Question: Guys in my ASP MVC 4 web application, I am trying to bind 'education' details to a model 'Candidate' model. Now what happens is that, on the first iteration of foreach loop, it binds the same data to all the candidates. I have been stuck on this for more than 4 hours now and can't seem to figure it out...
In my controller :
'''
if (dsResult.Tables[18].Rows.Count > 0)
{
foreach (DataRow drRequiredEducation in dsResult.Tables[18].Rows)
{
var jobDescriptionCode = Convert.ToInt32(drRequiredEducation["JobDescriptionCode"].ToString());
var education = new Education();
education.EducationCode = Convert.ToInt32(drRequiredEducation["EducationCode"].ToString());
education.EducationName = drRequiredEducation["EducationName"].ToString();
var candidates = candidatePreOfferViewModel.Candidates.Where(x => x.JobRequisition.JobDescriptionCode == jobDescriptionCode);
foreach (var candidate in candidates)
{
candidate.JobRequisition.JobDescription.JobDescriptionCode = jobDescriptionCode;
candidate.JobRequisition.JobDescriptionCode = jobDescriptionCode;
candidate.JobRequisition.JobDescription.Educations.Add(education);
}}}
'''
In my CandidatePreOfferViewModel model :
'''
public class CandidatePreOfferViewModel
{
public CandidatePreOfferViewModel()
{
this.Candidates = new List<Candidate>();
this.DepartmentCandidates = new List<DepartmentCandidate>();
}
public int SelectedDepartmentCode { get; set; }
public string SelectedCandidateStatusCode { get; set; }
public List<Candidate> Candidates { get; set; }
public List<DepartmentCandidate> DepartmentCandidates { get; set; }
}
'''
Candidate Model :
'''
public class Candidate
{
public Candidate()
{
this.Educations = new List<Education>();
this.Experiences = new List<Experience>();
this.JobRequisition = new JobRequisition();
this.Performances = new List<CandidatePerformance>();
this.RequiredEducationForRequisition = new List<Education>();
}
.....xyz....
public List<Education> Educations { get; set; }
public List<Experience> Experiences { get; set; }
public JobRequisition JobRequisition { get; set; }
public List<CandidatePerformance> Performances { get; set; }
public List<Education> RequiredEducationForRequisition { get; set; }
}
'''
In my view :
'''
<span>Required:
@foreach (var education in candidate.JobRequisition.JobDescription.Educations)
{
<div>-@education.EducationName</div>
}
</span>
'''
Now the problem is, on the first iteration it sets the education for all 9 candidates and then for the second iteration it again adds the same education and so on, as a result I am getting repeated data like in this picture (education is repeated 9 times because there were total of 9 candidates, also there are only 3 entries for education in db) :

I am going nuts trying to figure out the problem, so your help will really make my day.
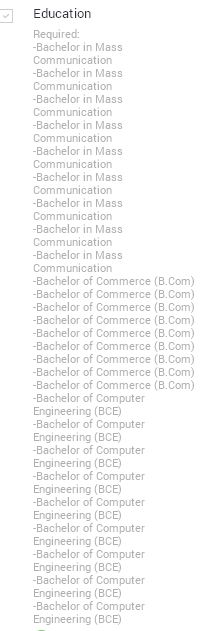
Answer: In your second for loop , check if that perticular education is already added for that candidate
> foreach (var candidate in candidates)
{candidate.JobRequisition.JobDescription.JobDescriptionCode = jobDescriptionCode;
candidate.JobRequisition.JobDescriptionCode = jobDescriptionCode;'''
//check if this education is already added.
var alreadyAdded = candidate.JobRequisition.JobDescription.Educations.Where(e=>e.EducationName==education.EducationName).FirstOrDefault();
if(alreadyAdded!=null)
{
candidate.JobRequisition.JobDescription.Educations.Add(education);
}
}}}
'''
This .Where is linq , you may need to add using System.Linq; else you can loop thru candidates Educations and see if 'education.EducationName' is present or not;